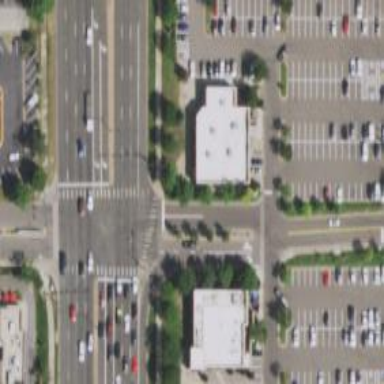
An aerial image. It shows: Marked footway crossing with zebra markings.